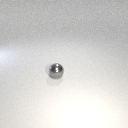
small gray metal sphere